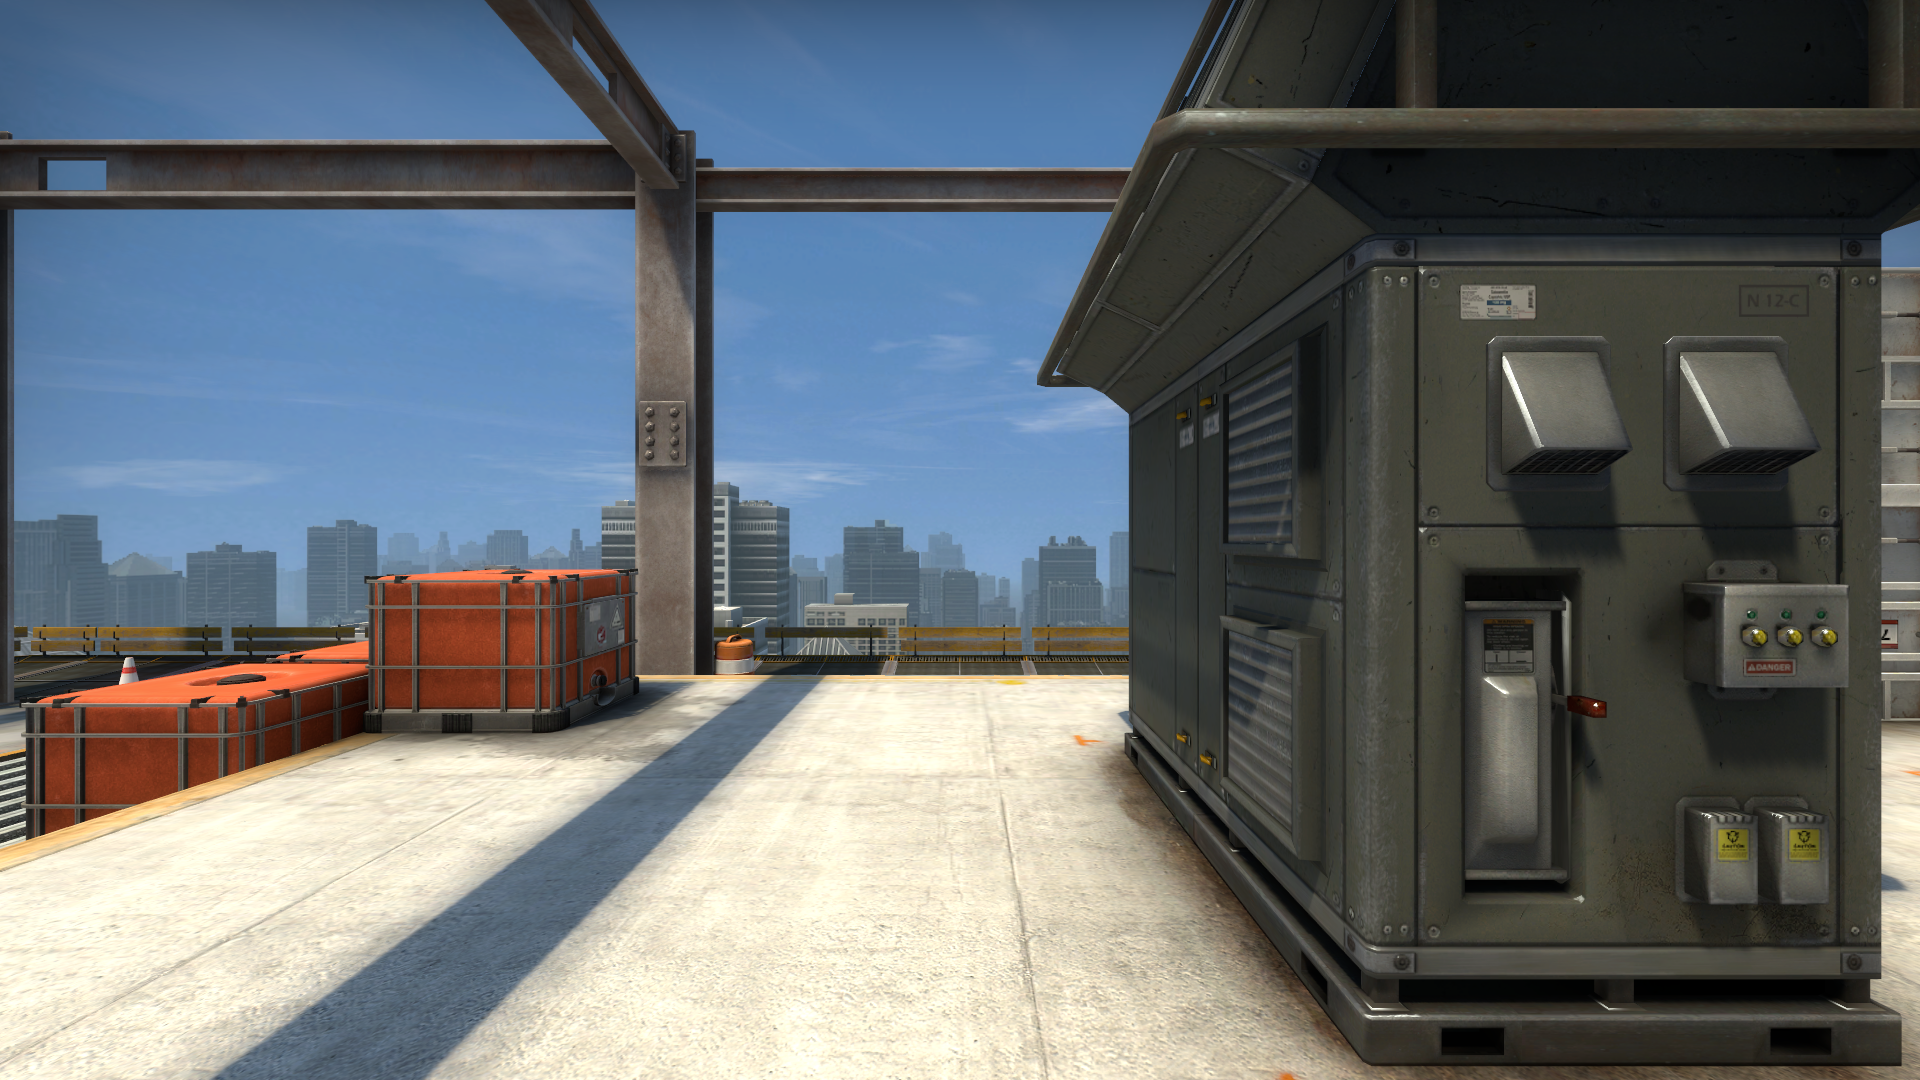
Map: de_vertigo